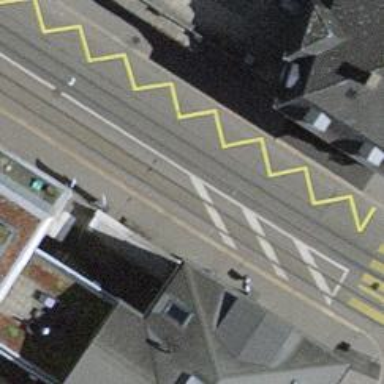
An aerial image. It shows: Tram stop with public transport connection.